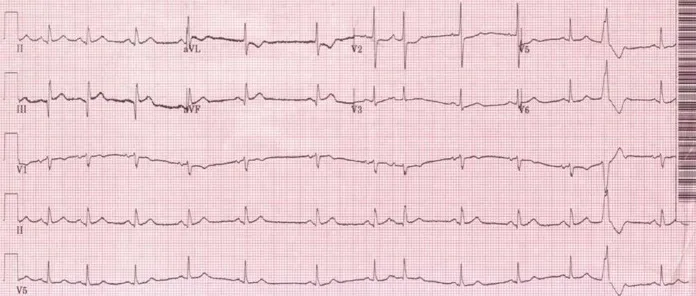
Initial presenting electrocardiogram: sinus rhythm with premature atrial and ventricular contractions, ST Elevation and Q waves in II, III, and aVF and tall R wave in V2 consistent with infero-post wall MI, STEMI.
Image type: electrography (ekg)